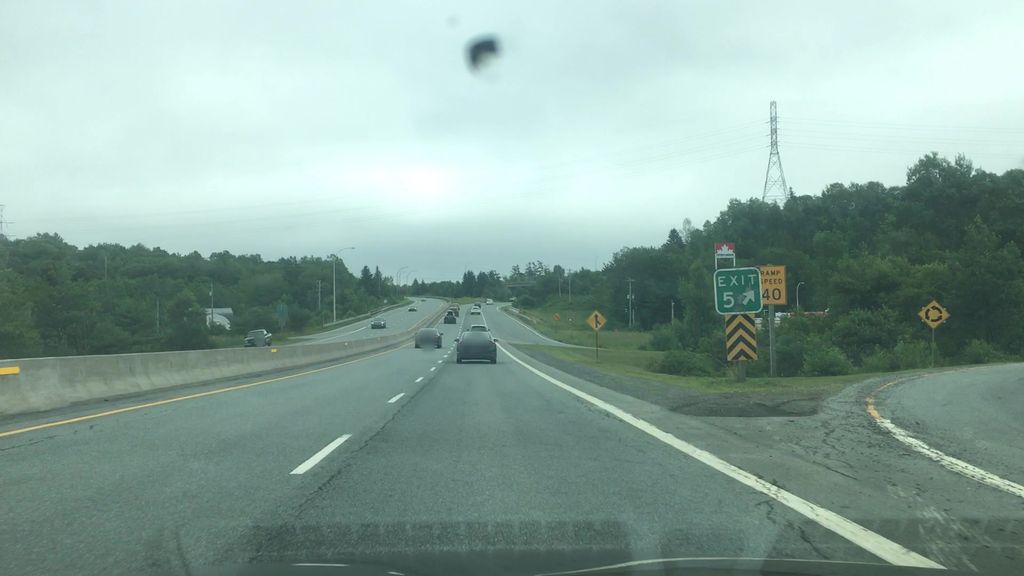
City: halifax